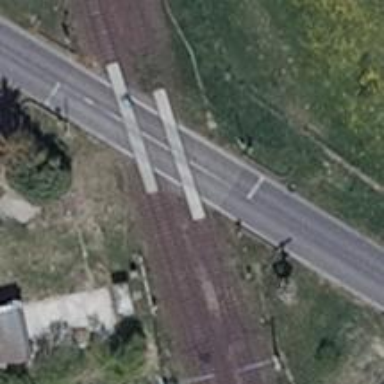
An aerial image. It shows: Railway level crossing.